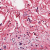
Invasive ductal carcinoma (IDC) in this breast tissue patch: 0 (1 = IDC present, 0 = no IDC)